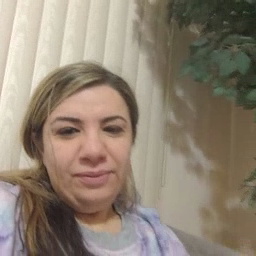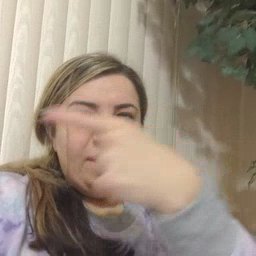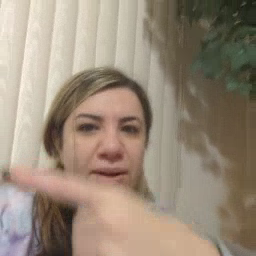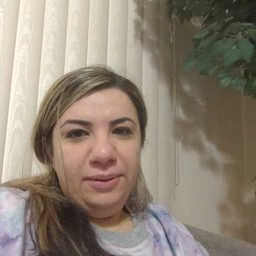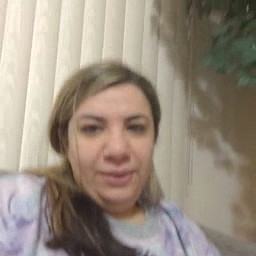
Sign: hesheit